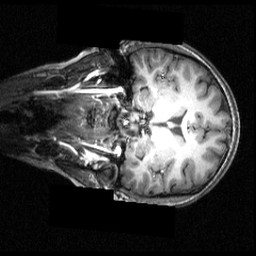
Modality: T1w
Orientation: coronal
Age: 20
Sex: female
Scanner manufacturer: siemens
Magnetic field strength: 3.951 T
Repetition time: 1.5 s
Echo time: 0.00335 s